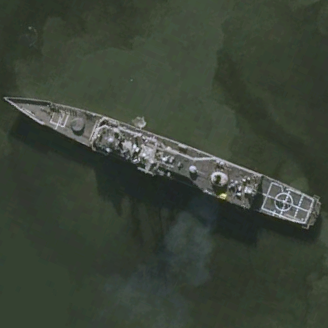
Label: cruiser